Field crop: maize
Growth stage: 2
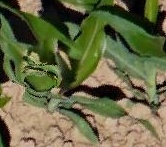
Species: maize